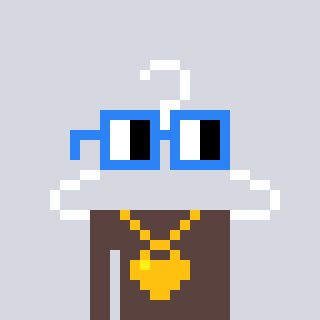
a pixel art character with square blue glasses, a hanger-shaped head and a darkbrown-colored body on a cool background